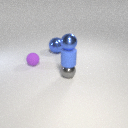
small blue rubber cylinder below small blue metal sphere